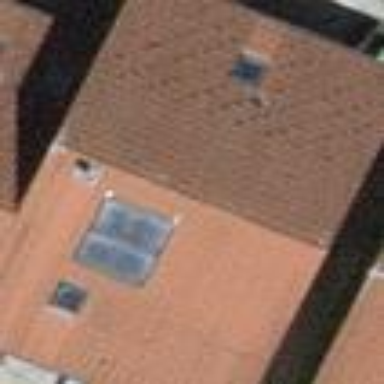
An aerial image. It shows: Gabled house with the roof oriented across.